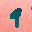
Label: 9